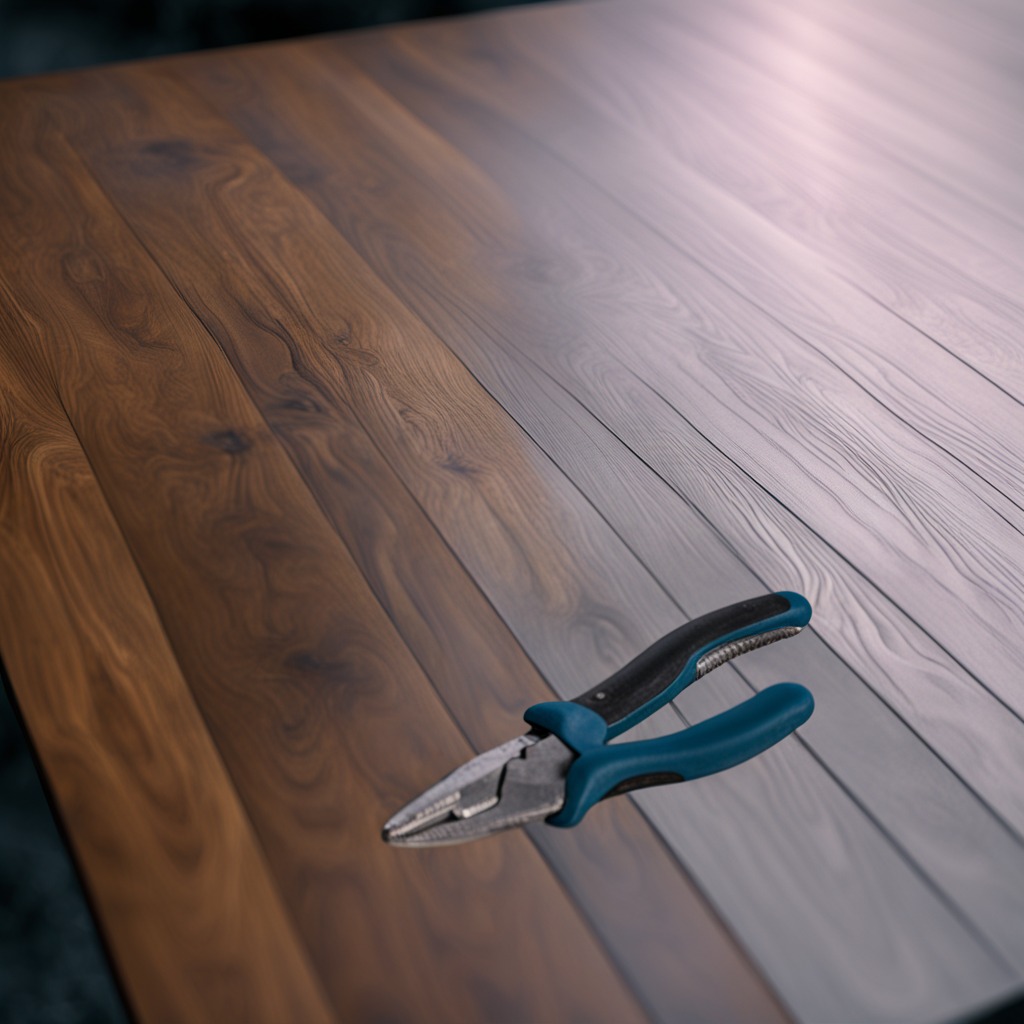
A plier is lying on the old table with faint burn marks in a small garage at twilight.